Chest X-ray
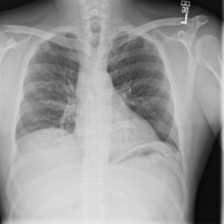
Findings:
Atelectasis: positive
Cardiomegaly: negative
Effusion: negative
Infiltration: negative
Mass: negative
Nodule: negative
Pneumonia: negative
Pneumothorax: negative
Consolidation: negative
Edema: negative
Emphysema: negative
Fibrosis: negative
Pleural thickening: negative
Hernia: negative